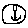
Label: smiley face